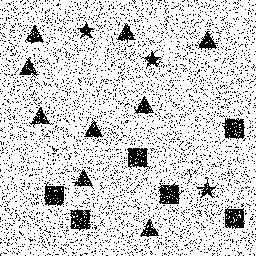
Squares: 6
Triangles: 9
Stars: 3
Total shapes: 18